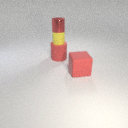
large red rubber cylinder below small yellow rubber cylinder